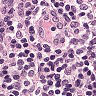
Metastatic tissue present: no